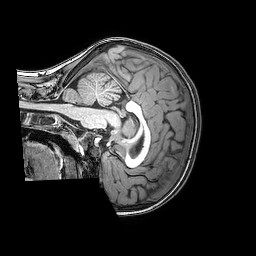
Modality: T1w
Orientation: sagittal
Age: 6
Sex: female
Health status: healthy